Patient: sex M, age 47
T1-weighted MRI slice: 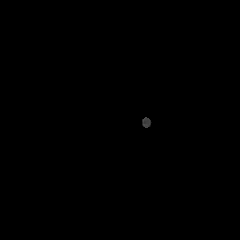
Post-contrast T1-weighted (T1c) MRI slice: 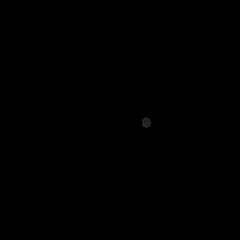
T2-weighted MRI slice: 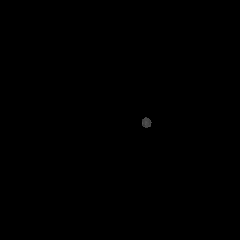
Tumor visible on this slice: no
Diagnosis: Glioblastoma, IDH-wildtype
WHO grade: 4